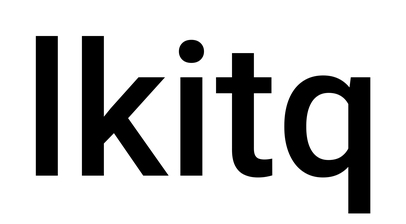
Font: Roboto_Medium